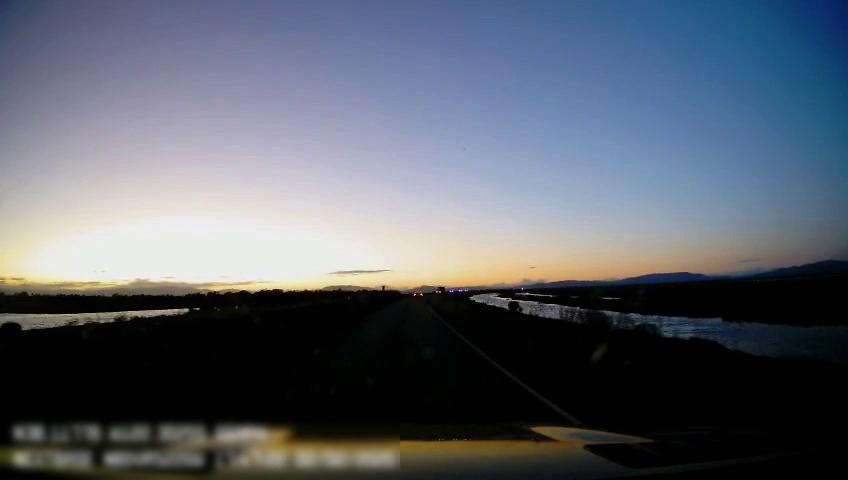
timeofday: Dusk/Dawn/Twilight
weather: Sunny
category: Drivable Space
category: Vehicles | Car
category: Lanes | Current Lane
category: Lanes | Current Lane